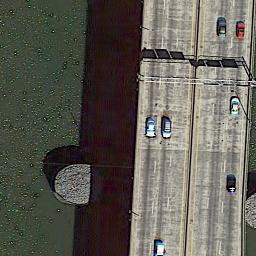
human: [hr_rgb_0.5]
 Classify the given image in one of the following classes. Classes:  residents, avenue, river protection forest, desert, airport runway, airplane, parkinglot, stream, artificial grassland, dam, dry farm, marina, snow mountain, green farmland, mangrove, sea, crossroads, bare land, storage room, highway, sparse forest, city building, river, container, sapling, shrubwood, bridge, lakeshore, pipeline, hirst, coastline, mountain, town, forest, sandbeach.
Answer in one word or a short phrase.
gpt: bridge